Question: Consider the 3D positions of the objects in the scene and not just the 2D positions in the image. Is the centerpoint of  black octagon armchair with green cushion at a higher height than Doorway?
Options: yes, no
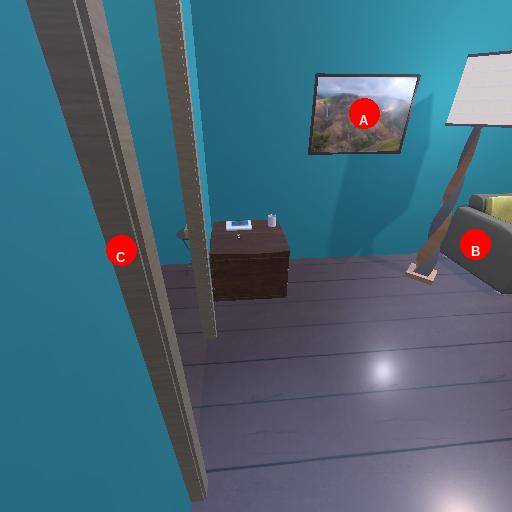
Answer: yes